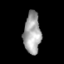
Tissue: skin
Cell type: Epithelial cells
Senescence score: 0.2334
Nuclear area (px): 690
Mean DAPI intensity: 163.67